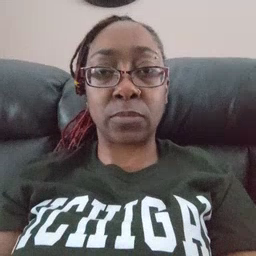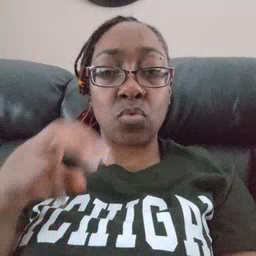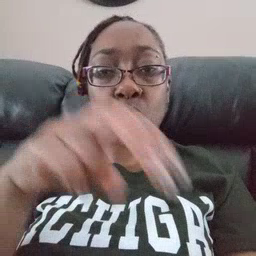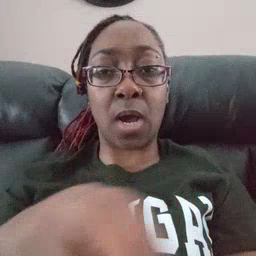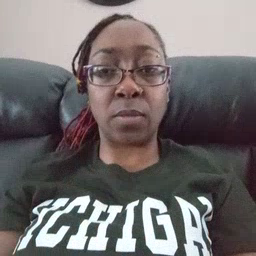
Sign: ride